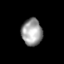
Tissue: skin
Cell type: Epithelial cells
Senescence score: 0.2747
Nuclear area (px): 550
Mean DAPI intensity: 156.3